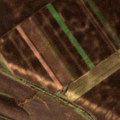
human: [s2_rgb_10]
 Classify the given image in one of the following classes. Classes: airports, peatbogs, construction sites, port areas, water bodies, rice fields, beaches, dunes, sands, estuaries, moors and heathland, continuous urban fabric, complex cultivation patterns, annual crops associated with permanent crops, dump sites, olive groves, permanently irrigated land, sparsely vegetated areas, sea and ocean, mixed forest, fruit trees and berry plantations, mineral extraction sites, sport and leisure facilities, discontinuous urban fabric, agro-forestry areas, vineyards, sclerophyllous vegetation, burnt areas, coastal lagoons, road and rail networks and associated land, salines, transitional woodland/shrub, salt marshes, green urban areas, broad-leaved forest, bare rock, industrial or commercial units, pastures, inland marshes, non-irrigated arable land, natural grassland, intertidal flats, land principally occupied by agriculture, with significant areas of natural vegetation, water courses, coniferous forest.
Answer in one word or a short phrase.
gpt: non-irrigated arable land